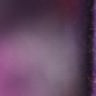
Metastatic tissue present: no